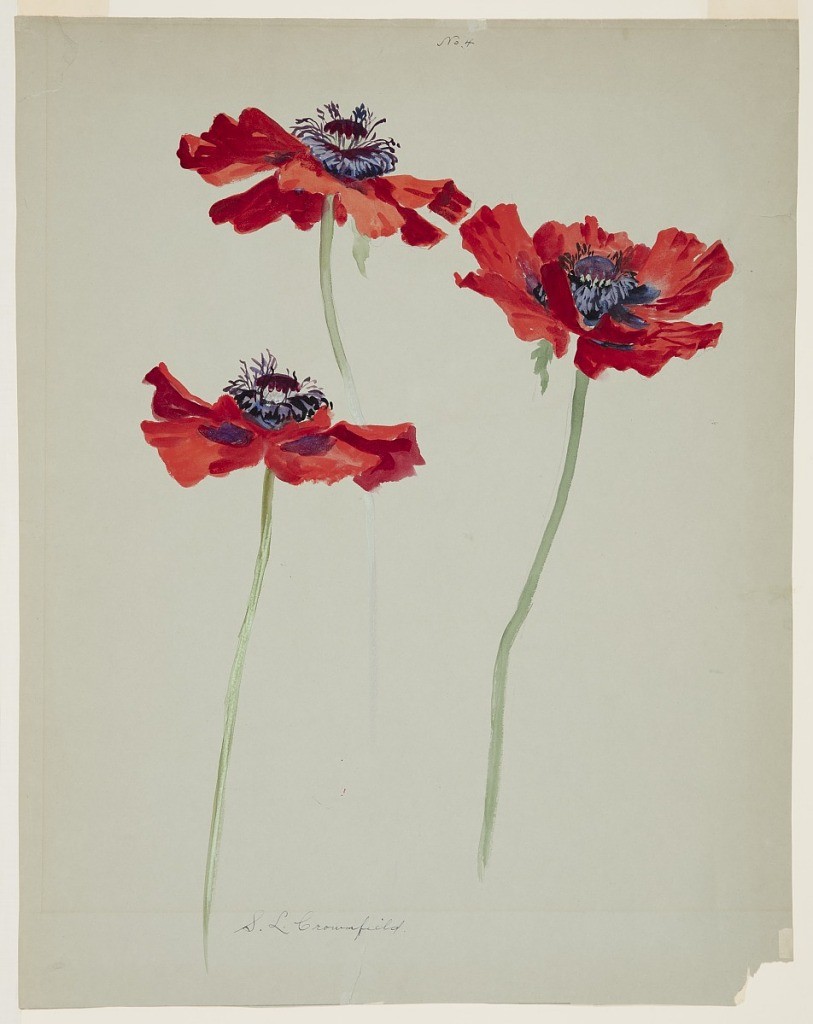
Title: Three Studies of Poppies
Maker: Sophia L. Crownfield, American, 1862–1929
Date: early 20th century
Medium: Brush and gouache on gray paper
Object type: Drawing
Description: Studies of three poppies on long green stems. Flowers have dark red petals and purple centers.